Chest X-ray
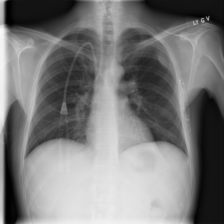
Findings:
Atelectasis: negative
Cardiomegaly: negative
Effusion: negative
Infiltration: negative
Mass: positive
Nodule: negative
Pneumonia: negative
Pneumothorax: negative
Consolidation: negative
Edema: negative
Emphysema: negative
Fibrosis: negative
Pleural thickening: negative
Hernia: negative